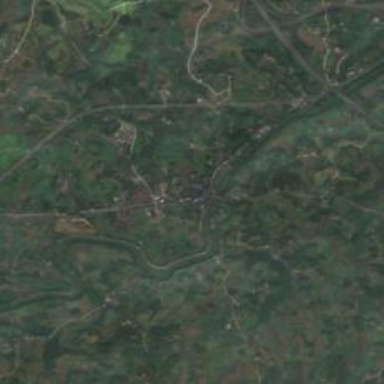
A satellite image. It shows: Town.